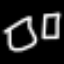
Label: square